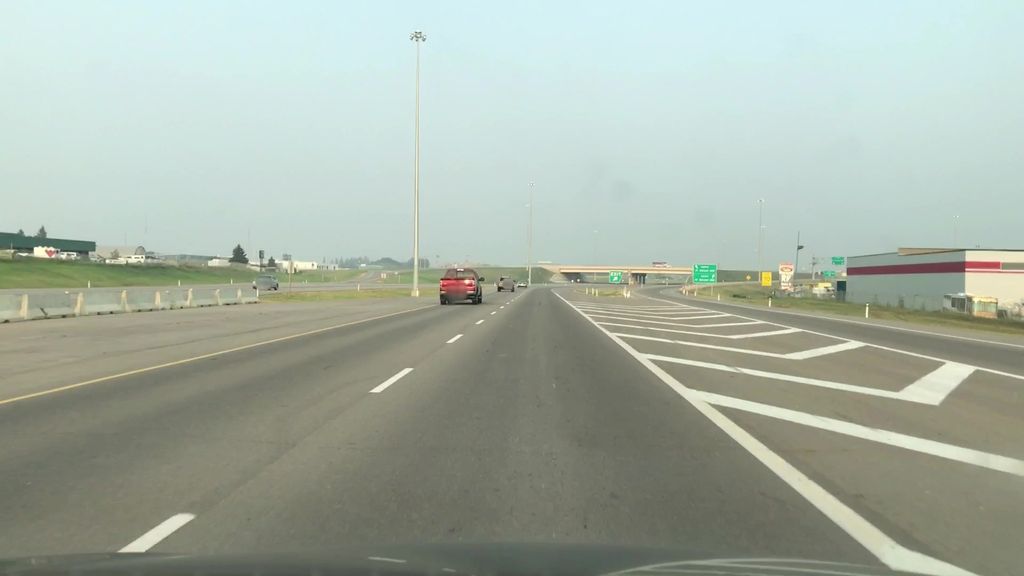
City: edmonton